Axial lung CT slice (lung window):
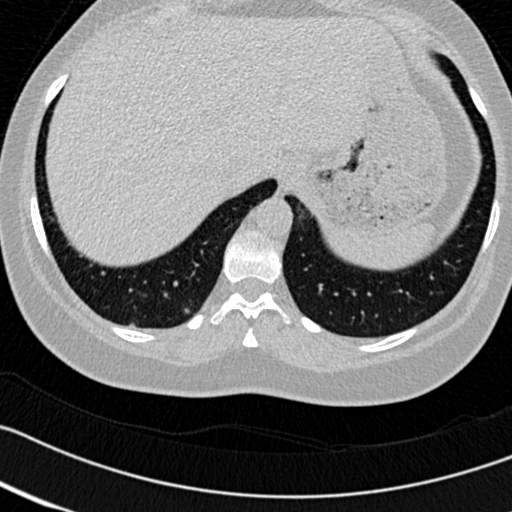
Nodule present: no